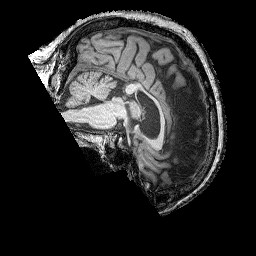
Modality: T1w
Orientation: sagittal
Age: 60
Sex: male
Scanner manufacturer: siemens
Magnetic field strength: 3 T
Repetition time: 2.25 s
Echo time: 0.00415 s